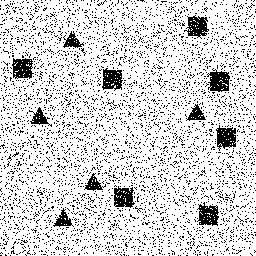
Squares: 7
Triangles: 5
Stars: 0
Total shapes: 12